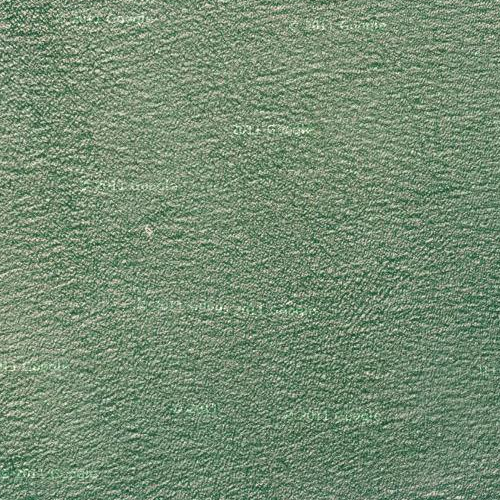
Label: sydney